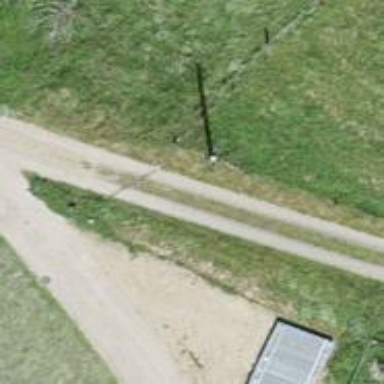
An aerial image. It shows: Power pole.